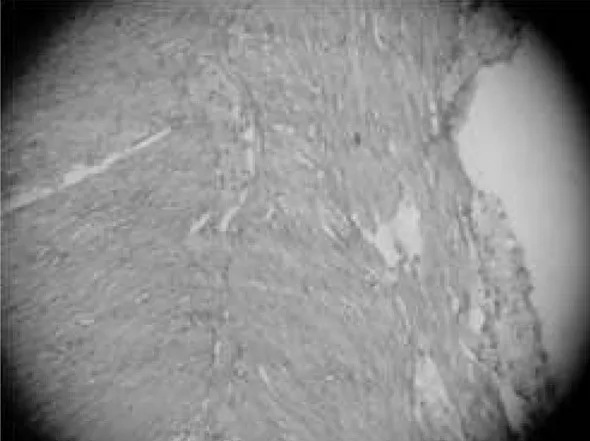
Lack of connective tissue between figure circular and longitudinal layer.
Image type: radiology (x_ray)